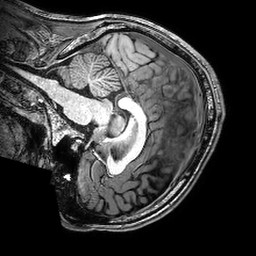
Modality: T1w
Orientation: sagittal
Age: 28
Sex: male
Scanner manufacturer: philips
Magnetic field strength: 3 T
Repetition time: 0.008512 s
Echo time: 0.00397 s